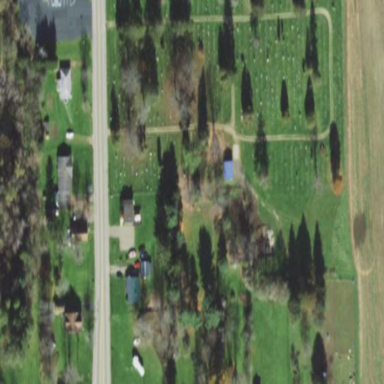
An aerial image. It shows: Cemetery.